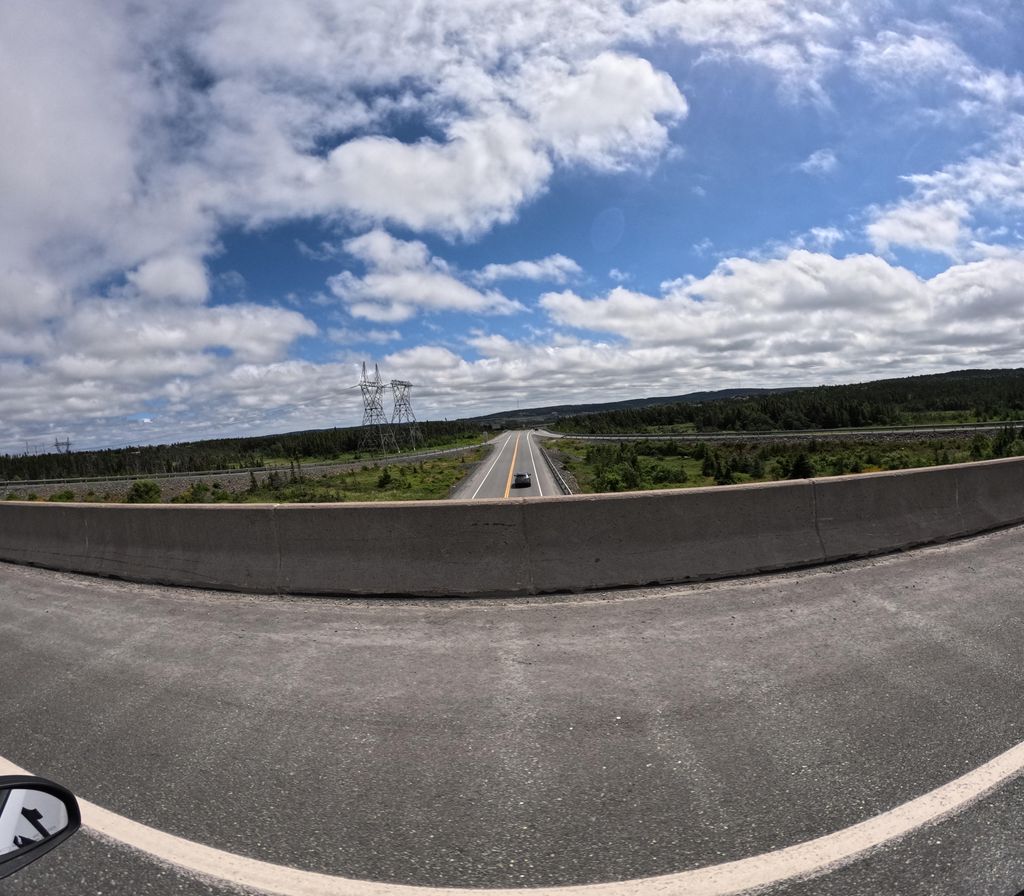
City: st_johns